Field crop: maize
Growth stage: 2
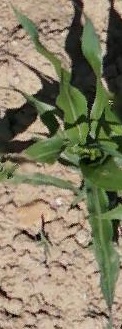
Species: maize